Question: Greetings all,
As seen in the picture

I have an extended QWidget object (which draws the cell images and some countour data) inside a QScrollBar.
User can zoom in/out the Image (QWidget size is changed according to the zoomed size of the QImage ) using mouse wheel.
I process the events (mouseMoveEvent(),wheelEvent()..etc) by implementing the listener methods in QWidget.
My problem is ,I can only perform zooming (and other events) when the mouse pointer is over the QWidget.
If the mouse point is over the QScrollBar (the gray area in the image) ,those events are consumed by the QScroolBar.
Any tips,
Sorry I was refering to QScrollArea , not QScrollBar.
thanks,
umanga
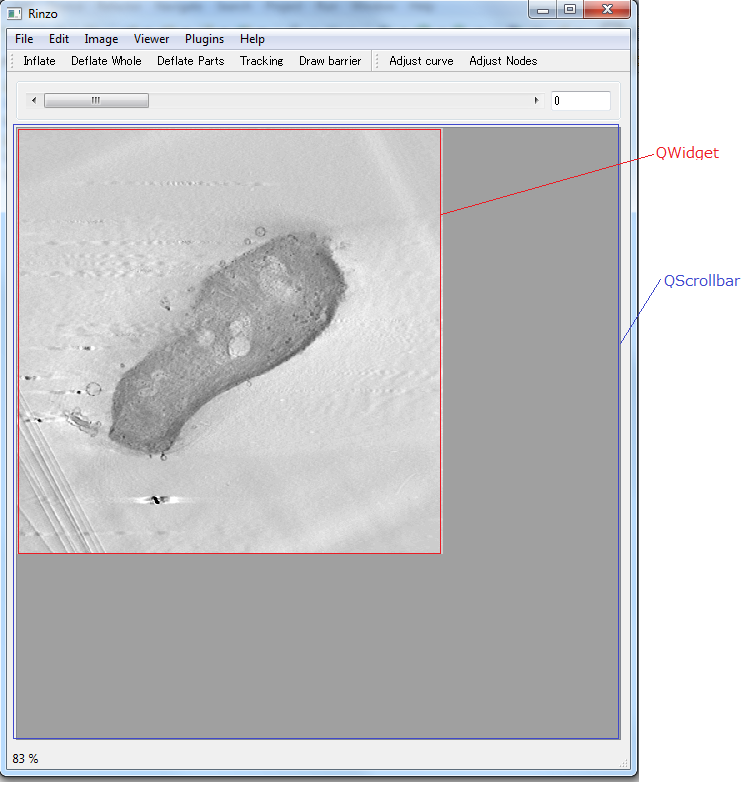
Answer: I'm uncertain if you want the scroll wheel to ever be used for zooming the image or if you want the scroll wheel to control zooming when the image is smaller than the scroll area viewport and then use the scroll wheel to do scrolling when the image is larger than the scroll area viewport. In either case, you should be able to customize how the wheel is handled with the following:
Since I've not actually tried this one, I'm not sure if it will work. The hope is that if you install an event filter and set ignore on the event, the event will still be propagated back to your image widget. This will allow you to leave your current mouse handling in the image widget intact.
'''
bool YourImageWidget::eventFilter(QObject *obj, QEvent *event)
{
if((obj == scrollAreaPointer) && (event->type() == QEvent::Wheel))
{
if(!scrollAreaShouldHandleWheel)
{
event->ignore();
}
}
return false; // always pass the event back to the scroll area
}
'''
The 'scrollAreaShouldHandleWheel' flag is a boolean you would set from your image widget based on whether or not you want the scroll area to handle the wheel events.
Somewhere in your code you would install your image widget as an event filter for the scrollarea.
'''
scrollArea->installEventFilter(imageWidget);
'''
If this doesn't work, you can always use this filter to make sure your widget gets the event and handle it directly and then return true so that the scroll area won't be able to receive the event.